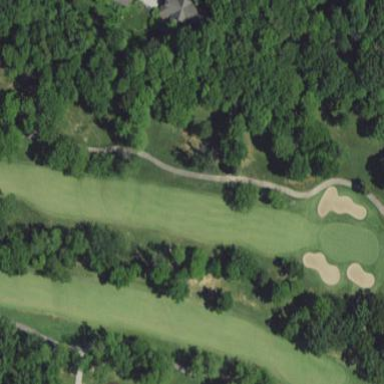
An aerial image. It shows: Golf fairway in the image.